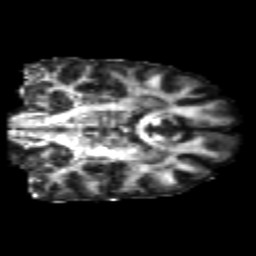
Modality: FA
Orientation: coronal
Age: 24
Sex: female
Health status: healthy
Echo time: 0.074 s